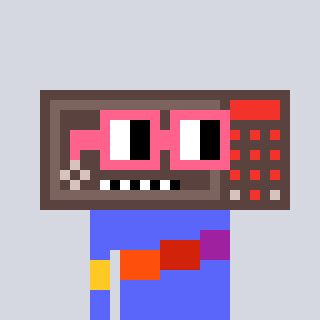
a pixel art character with square pink glasses, a wallsafe-shaped head and a purple-colored body on a cool background